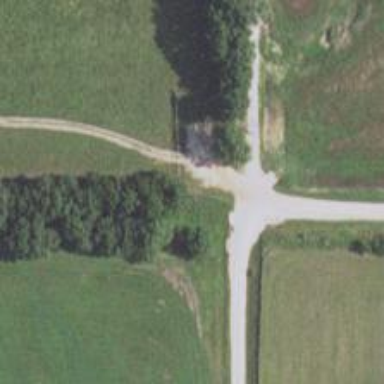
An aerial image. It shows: Driveway service road with grade 4 tracktype.